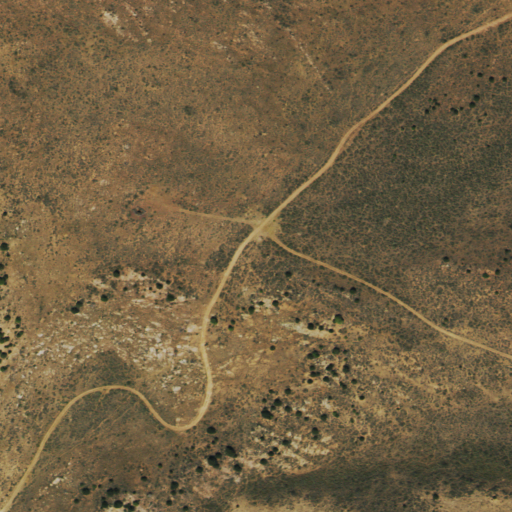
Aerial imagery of gap in Colorado named The Gap containing only shrub